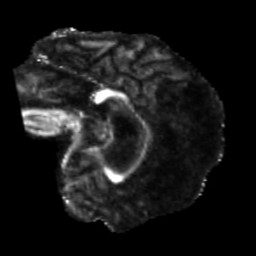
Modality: FA
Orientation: sagittal
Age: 63
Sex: male
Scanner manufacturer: siemens
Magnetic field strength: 3 T
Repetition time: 5.25 s
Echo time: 0.08 s